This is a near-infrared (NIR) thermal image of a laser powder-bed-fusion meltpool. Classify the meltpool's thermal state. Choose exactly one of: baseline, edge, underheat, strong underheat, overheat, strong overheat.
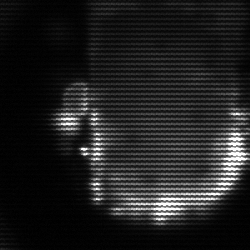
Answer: baseline